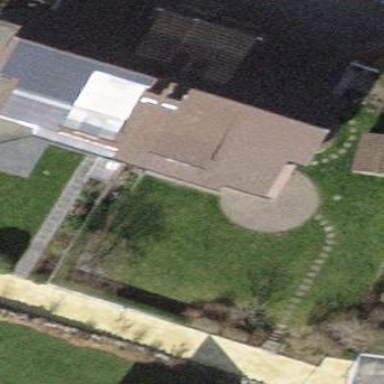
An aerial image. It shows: Semidetached house with gabled roof.